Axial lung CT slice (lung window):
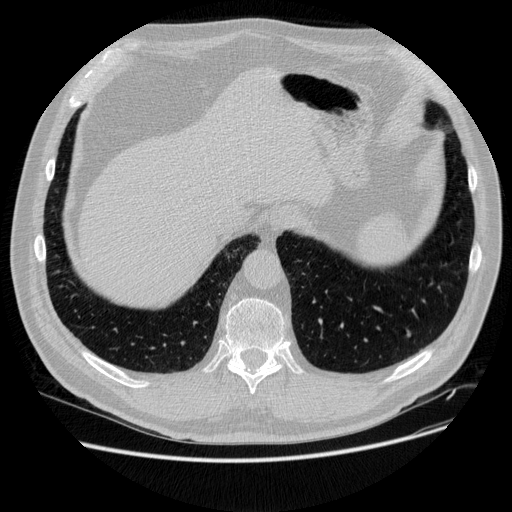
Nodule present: yes
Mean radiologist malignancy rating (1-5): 3